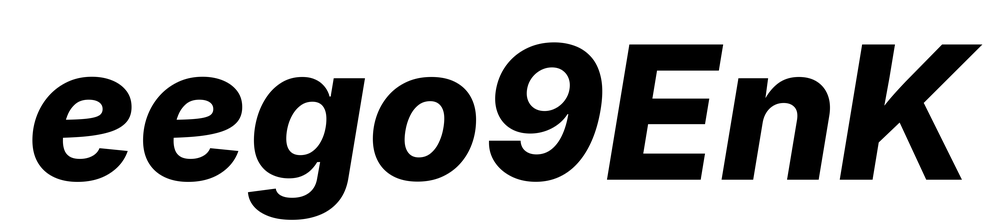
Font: Inter-Italic_ExtraBold_Italic